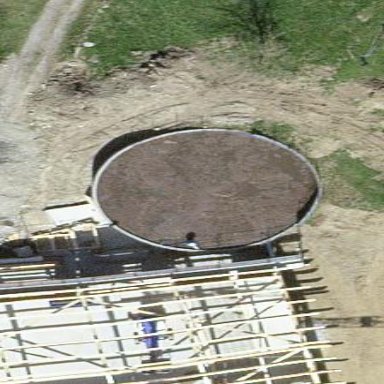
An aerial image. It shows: Storage tank building.